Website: walmart
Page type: billing-address
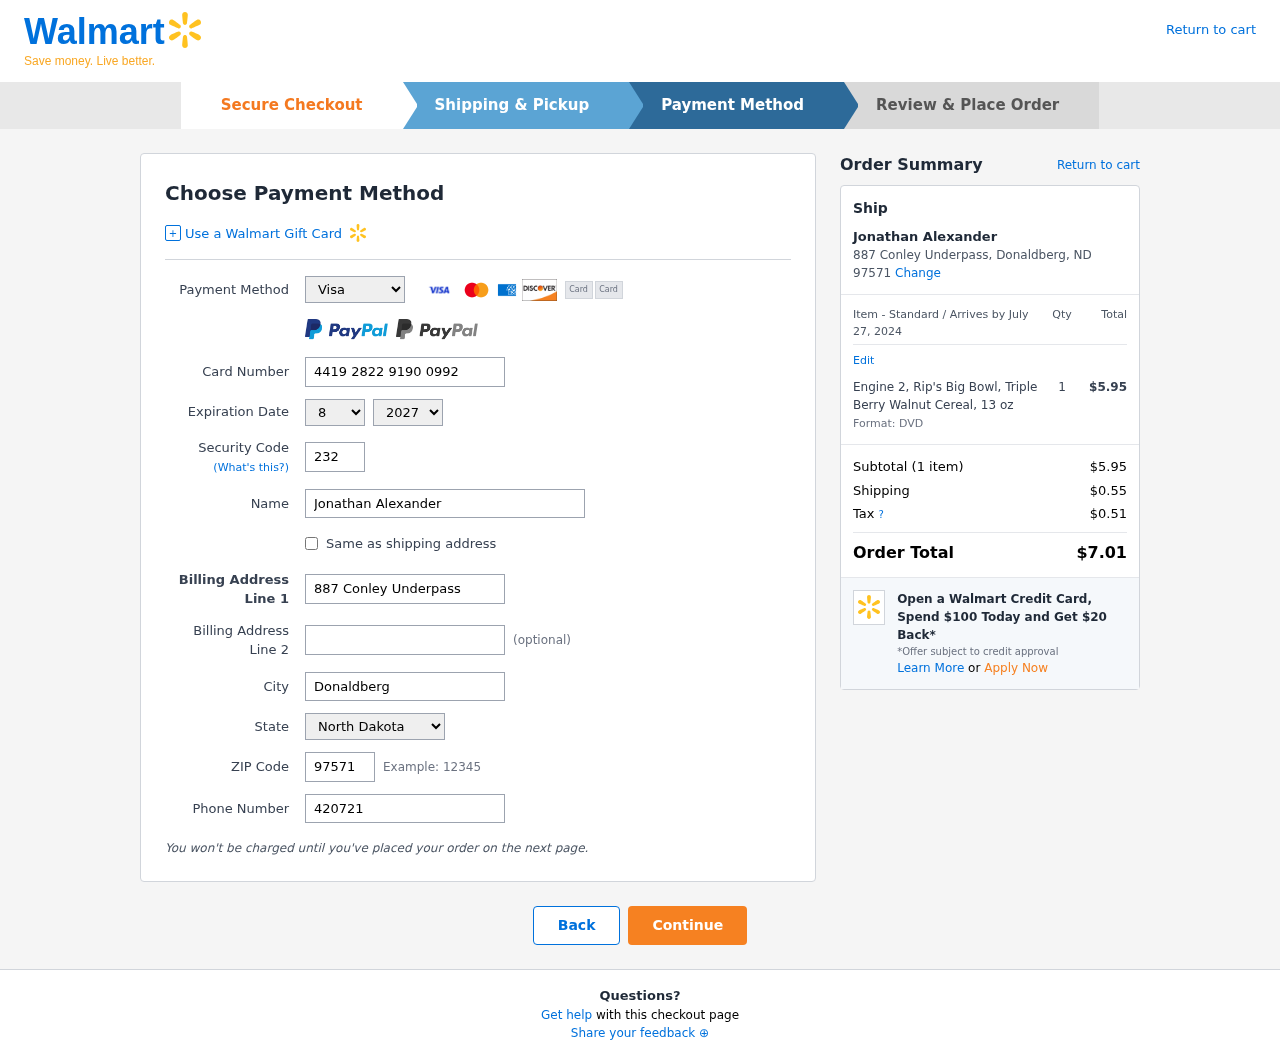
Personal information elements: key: PII_CARD_CVV
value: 232
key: PII_CARD_EXPIRY_MONTH
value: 08
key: PII_CARD_EXPIRY_YEAR
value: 27
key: PII_CARD_NUMBER
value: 4419 2822 9190 0992
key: PII_CARD_TYPE
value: Visa
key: PII_CITY
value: Donaldberg
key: PII_CITY_STATE_ZIP
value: Donaldberg, ND 97571
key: PII_FULLNAME
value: Jonathan Alexander
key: PII_PHONE
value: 4207216762
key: PII_POSTCODE
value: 97571
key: PII_STATE
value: North Dakota
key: PII_STREET
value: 887 Conley Underpass
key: PII_FULLNAME2
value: Jonathan Alexander
Product elements: key: PRODUCT1_NAME
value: Engine 2, Rip's Big Bowl, Triple Berry Walnut Cereal, 13 oz
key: PRODUCT1_PRICE
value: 5.95
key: PRODUCT1_QUANTITY
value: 1
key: PRODUCT1_DESC
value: Format: DVD
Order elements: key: ORDER_DELIVERY_DATE
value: July 27, 2024
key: ORDER_NUM_ITEMS
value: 1
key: ORDER_SUBTOTAL
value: $5.95
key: ORDER_SHIPPING_COST
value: $0.55
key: ORDER_TAX
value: $0.51
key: ORDER_TOTAL
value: $7.01